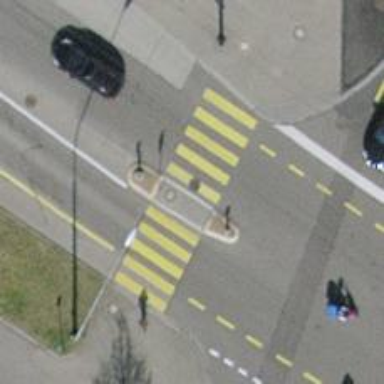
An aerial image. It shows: Marked zebra crossing with island in the middle.